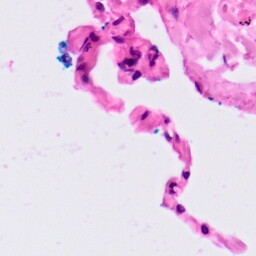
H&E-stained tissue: Lung